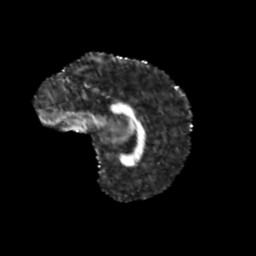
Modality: FA
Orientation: sagittal
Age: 12
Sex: female
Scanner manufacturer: siemens
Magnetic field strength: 3 T
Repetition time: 3.8 s
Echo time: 0.07 s